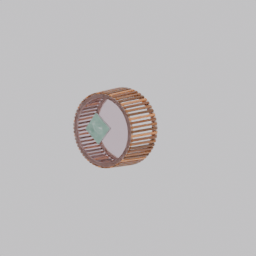
Label: furniture